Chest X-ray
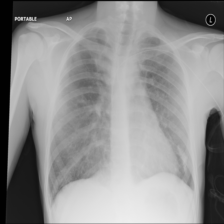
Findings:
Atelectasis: negative
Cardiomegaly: negative
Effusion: negative
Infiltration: negative
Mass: negative
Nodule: negative
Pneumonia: negative
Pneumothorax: negative
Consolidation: negative
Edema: negative
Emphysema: negative
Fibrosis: negative
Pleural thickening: negative
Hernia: negative